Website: crate-barrel
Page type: review-order
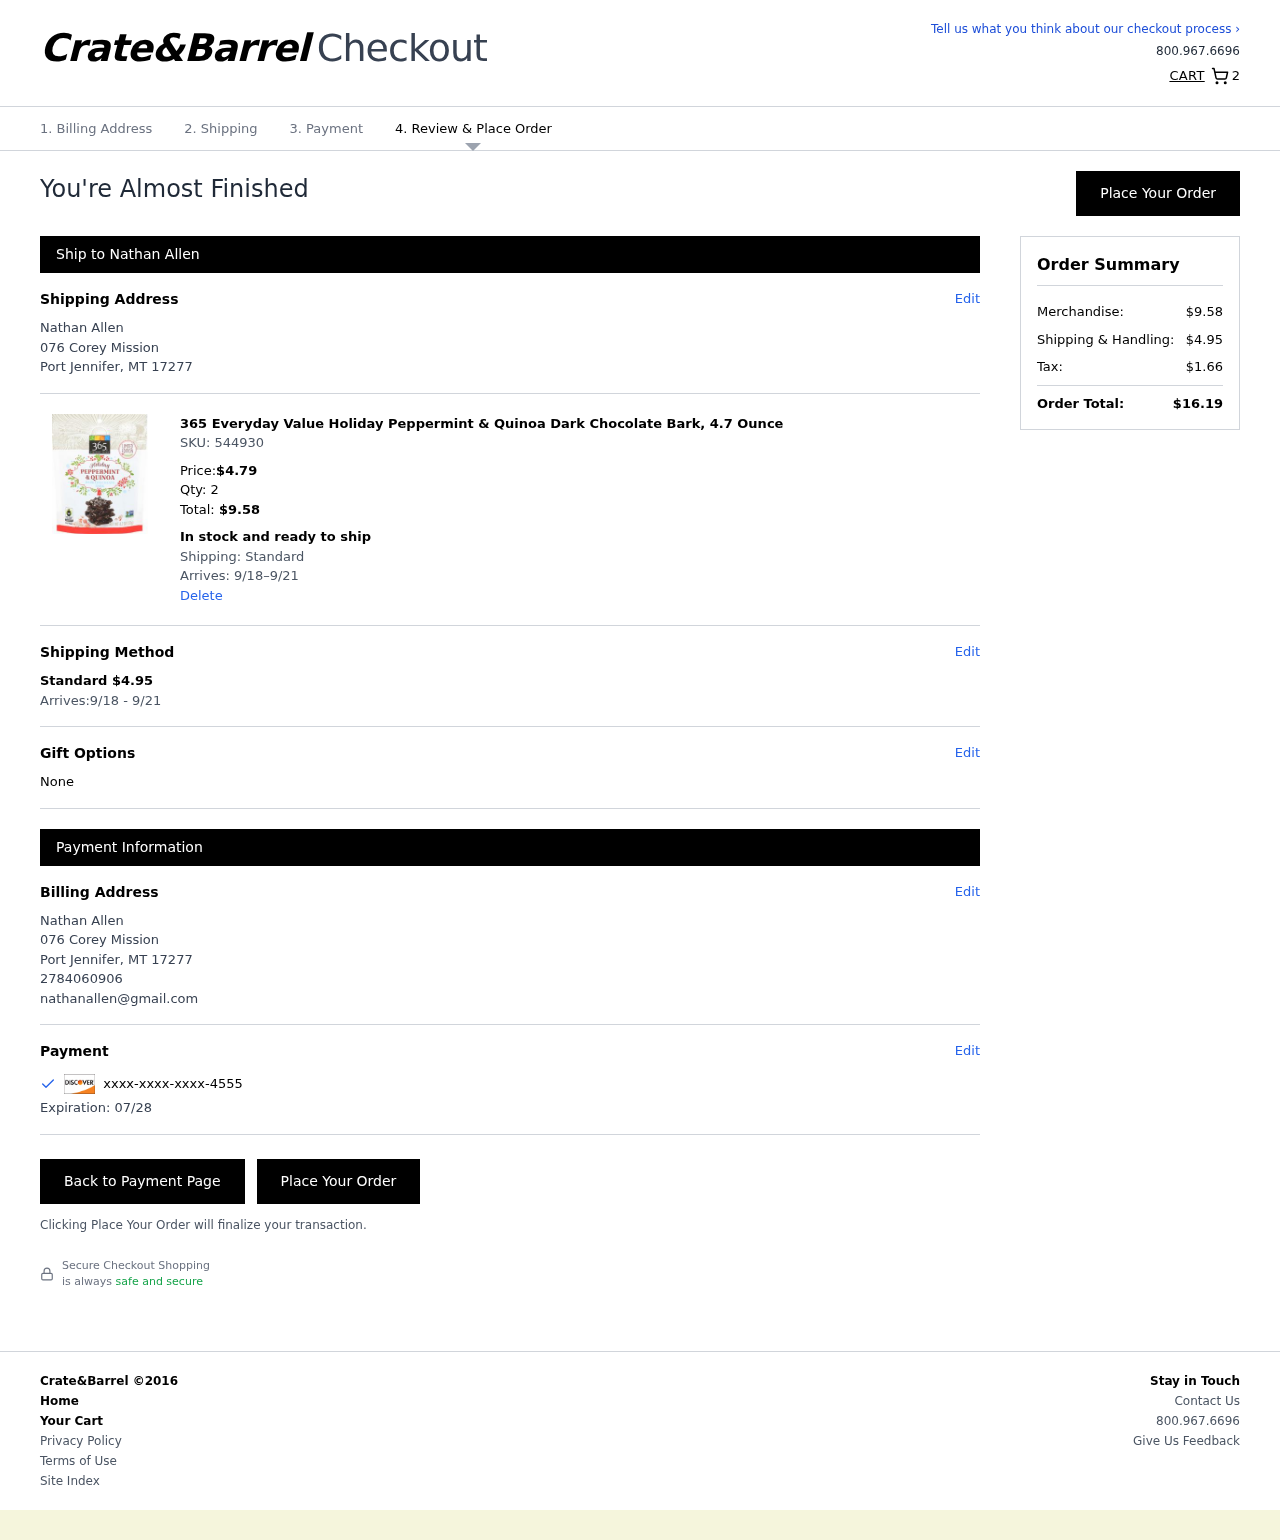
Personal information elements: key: PII_CARD_EXPIRY
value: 07/28
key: PII_CARD_LAST4
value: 4555
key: PII_EMAIL
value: nathanallen@gmail.com
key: PII_FULLNAME
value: Nathan Allen
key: PII_PHONE
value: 2784060906
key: PII_FIRSTNAME
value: Nathan
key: PII_LASTNAME
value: Allen
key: PII_FULLNAME2
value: Nathan Allen
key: PII_FULLNAME3
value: Nathan Allen
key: PII_FIRSTNAME2
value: Nathan
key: PII_FIRSTNAME3
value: Nathan
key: PII_LASTNAME2
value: Allen
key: PII_LASTNAME3
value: Allen
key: PII_FIRSTNAME_DERIVED
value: Nathan
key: PII_LASTNAME_DERIVED
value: Allen
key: PII_FULLNAME_DERIVED
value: Nathan Allen
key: PII_NAME_FULL_DERIVED
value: Nathan Allen
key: PII_STREET
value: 076 Corey Mission
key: PII_CITY
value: Port Jennifer
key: PII_GIFT_FIRSTNAME
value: Jennifer
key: PII_STATE_ABBR
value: MT
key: PII_POSTCODE
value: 17277
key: PII_POSTCODE_FULL
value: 17277
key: PII_POSTCODE_NUMERIC
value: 17277
Product elements: key: PRODUCT1_NAME
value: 365 Everyday Value Holiday Peppermint & Quinoa Dark Chocolate Bark, 4.7 Ounce
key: PRODUCT1_PRICE
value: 4.79
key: PRODUCT1_QUANTITY
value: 2
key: PRODUCT1_TOTAL
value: $9.58
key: PRODUCT_SKU_ID
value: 544930
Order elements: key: ORDER_NUM_ITEMS
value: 2
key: ORDER_DELIVERY_RANGE
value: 9/18–9/21
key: ORDER_SHIPPING_COST2
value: $4.95
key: ORDER_DELIVERY_RANGE2
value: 9/18 - 9/21
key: ORDER_SUBTOTAL
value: $9.58
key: ORDER_SHIPPING_COST3
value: $4.95
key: ORDER_TAX
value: $1.66
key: ORDER_TOTAL
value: $16.19